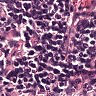
Metastatic tissue present: no